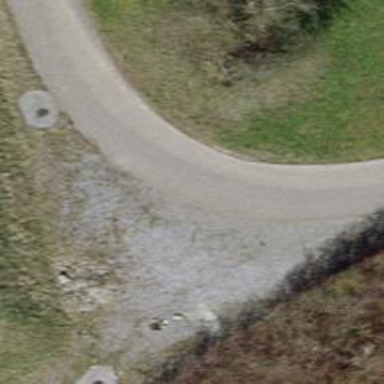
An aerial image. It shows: Parking space with pebblestone surface.